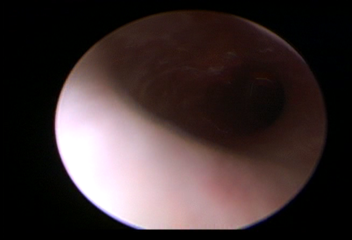
Modality: WLC
Class: Normal mucosa
Bladder cancer association: No